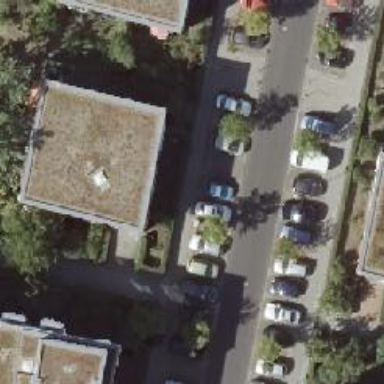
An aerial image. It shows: Building with apartments and flat roof.